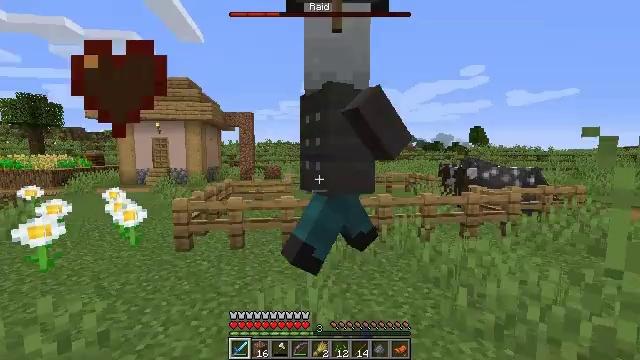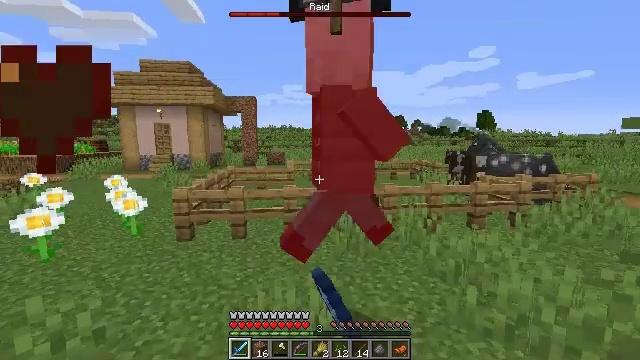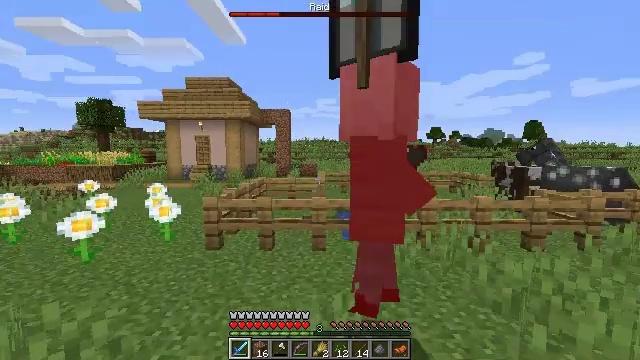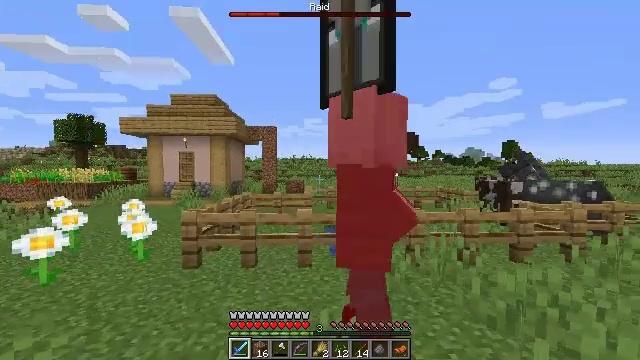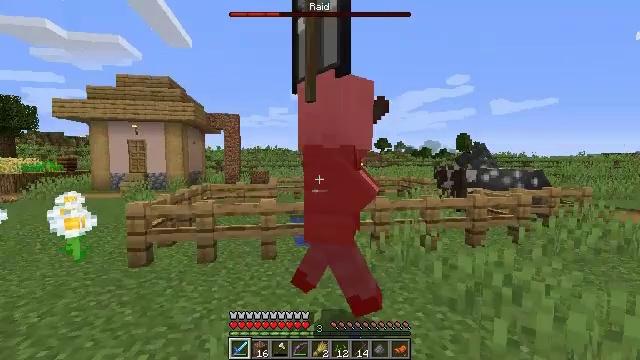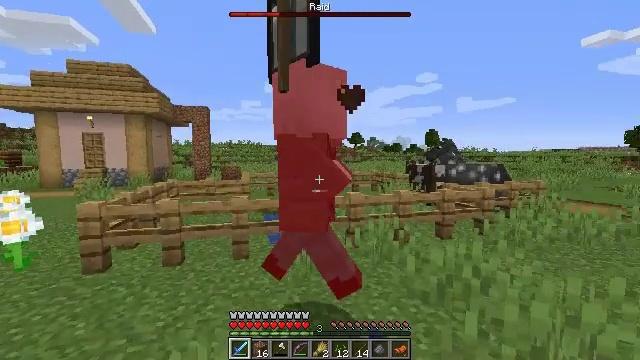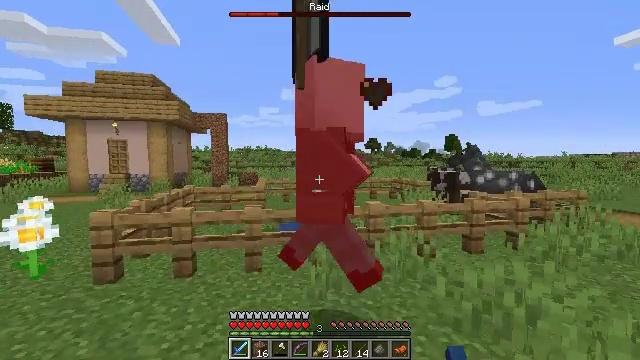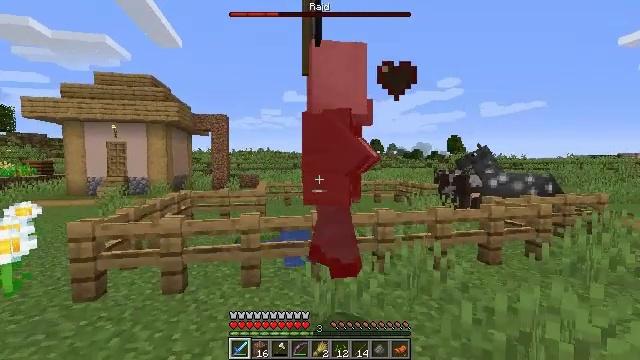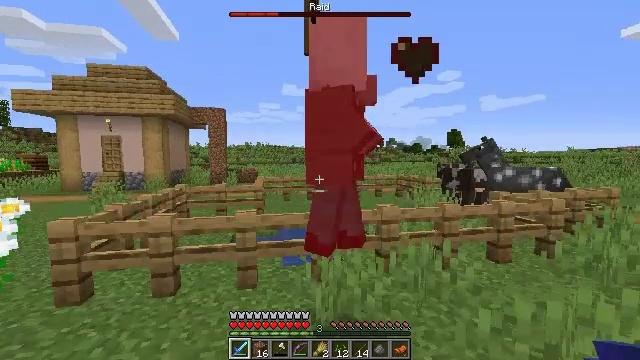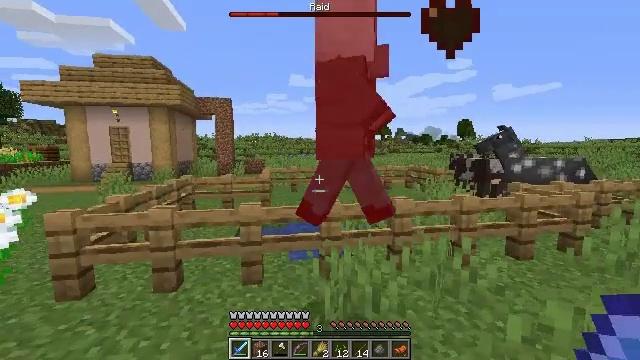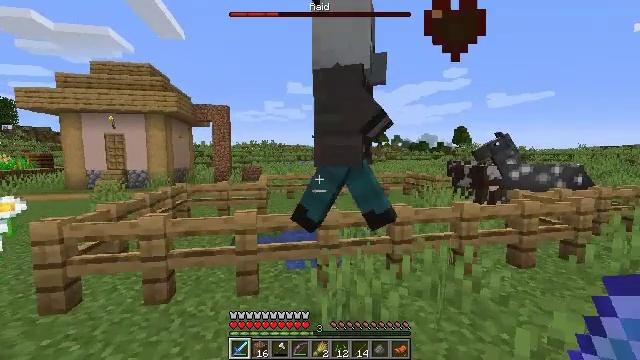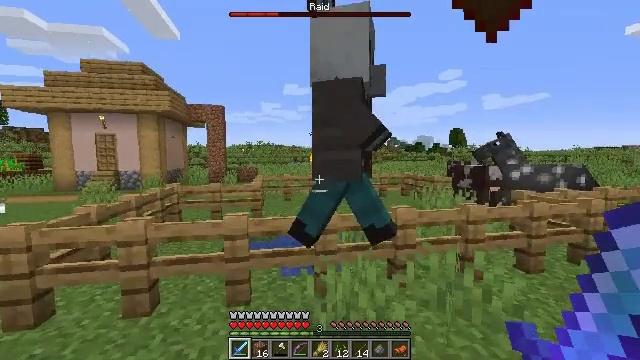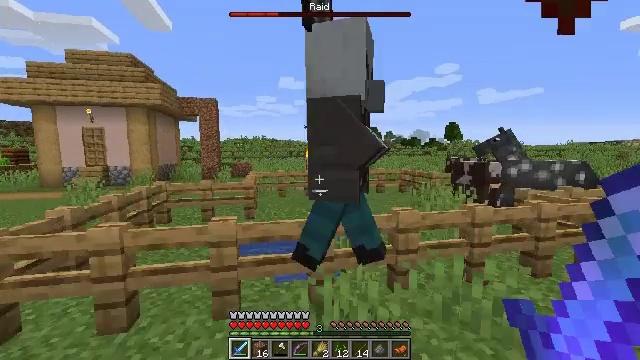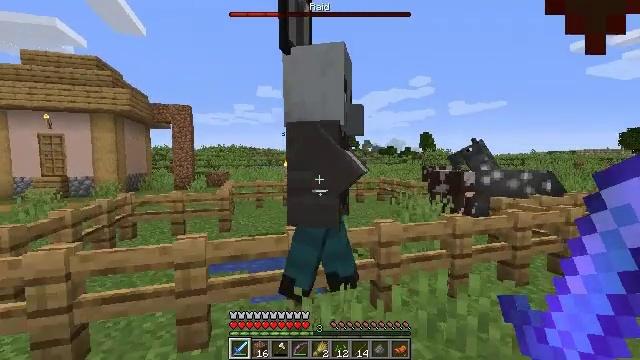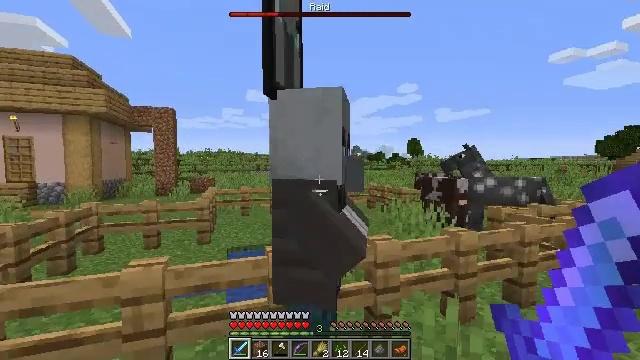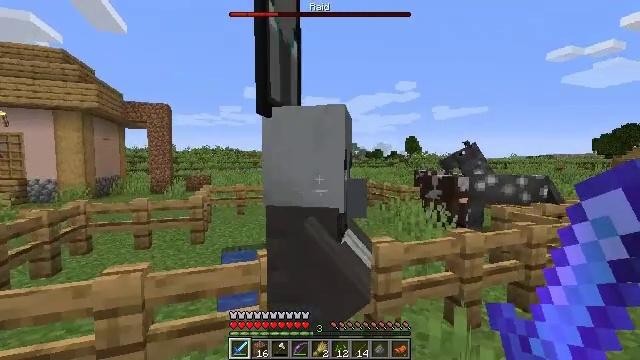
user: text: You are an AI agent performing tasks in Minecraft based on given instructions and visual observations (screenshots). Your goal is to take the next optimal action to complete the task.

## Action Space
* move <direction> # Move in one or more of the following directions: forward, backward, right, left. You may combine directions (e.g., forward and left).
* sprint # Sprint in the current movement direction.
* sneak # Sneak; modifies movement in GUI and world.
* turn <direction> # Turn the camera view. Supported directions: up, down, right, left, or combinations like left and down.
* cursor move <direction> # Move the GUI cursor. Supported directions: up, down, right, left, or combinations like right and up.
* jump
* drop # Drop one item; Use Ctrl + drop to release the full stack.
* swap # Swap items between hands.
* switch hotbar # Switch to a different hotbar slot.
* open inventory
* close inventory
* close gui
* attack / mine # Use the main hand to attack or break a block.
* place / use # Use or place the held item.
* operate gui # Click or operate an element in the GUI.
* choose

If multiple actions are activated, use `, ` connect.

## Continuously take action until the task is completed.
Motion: motion action
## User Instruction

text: Kill mobs.
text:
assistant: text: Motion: move forward, turn down, attack / mine
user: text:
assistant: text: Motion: move forward, turn left and up, attack / mine
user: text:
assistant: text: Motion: move forward, turn right and up, attack / mine
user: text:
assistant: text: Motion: move forward, turn right and down, attack / mine
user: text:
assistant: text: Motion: move forward, turn right and down, attack / mine
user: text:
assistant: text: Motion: move forward, turn left and up, attack / mine
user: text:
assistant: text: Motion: move forward, attack / mine
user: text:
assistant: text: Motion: move forward, turn down, attack / mine
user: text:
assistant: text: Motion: move forward, turn left and down, attack / mine
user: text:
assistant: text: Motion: move forward, turn up, attack / mine
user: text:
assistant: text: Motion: move forward, attack / mine
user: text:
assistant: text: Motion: move forward, turn down, attack / mine
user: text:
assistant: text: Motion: move forward, turn right and up, attack / mine
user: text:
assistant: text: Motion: move forward, turn right and up, attack / mine
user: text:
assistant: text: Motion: move forward, attack / mine
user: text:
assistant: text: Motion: move forward, turn left and down, attack / mine
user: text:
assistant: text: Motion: move forward, turn left, attack / mine
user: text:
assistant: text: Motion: move forward, turn right, attack / mine
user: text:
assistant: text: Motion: turn right and down, attack / mine
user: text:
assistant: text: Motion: turn right and down, attack / mine
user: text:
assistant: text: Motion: turn right, attack / mine
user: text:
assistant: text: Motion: turn right, attack / mine
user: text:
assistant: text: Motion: turn right and down, attack / mine
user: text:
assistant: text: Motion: turn left and down, attack / mine
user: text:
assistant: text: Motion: attack / mine
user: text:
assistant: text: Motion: turn left and down, attack / mine
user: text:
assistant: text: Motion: turn left and down
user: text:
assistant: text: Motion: turn right, attack / mine
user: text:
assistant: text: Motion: turn right and up, attack / mine
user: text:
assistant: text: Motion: turn right, attack / mine